Question: I am new to here and also R.
For example I have this kind of rainfall data. As is seen in the data for a day, I have hourly rainfall data and I want to convert this hourly data to 6-hourly, 12-hourly and daily datas like the sample. How can I achieve this in R?

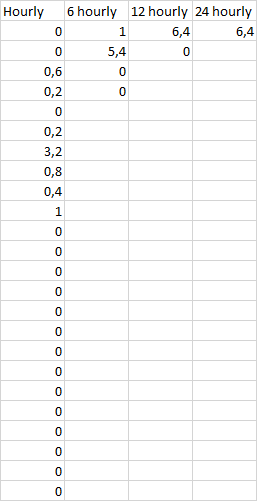
Answer: I solved it with codes below.
'''
y<-as.matrix(sapply(x, as.numeric))
h<-sapply(c(6, 12, 24), function(hrs) colSums(matrix(y, ncol=length(x)/hrs)))
'''